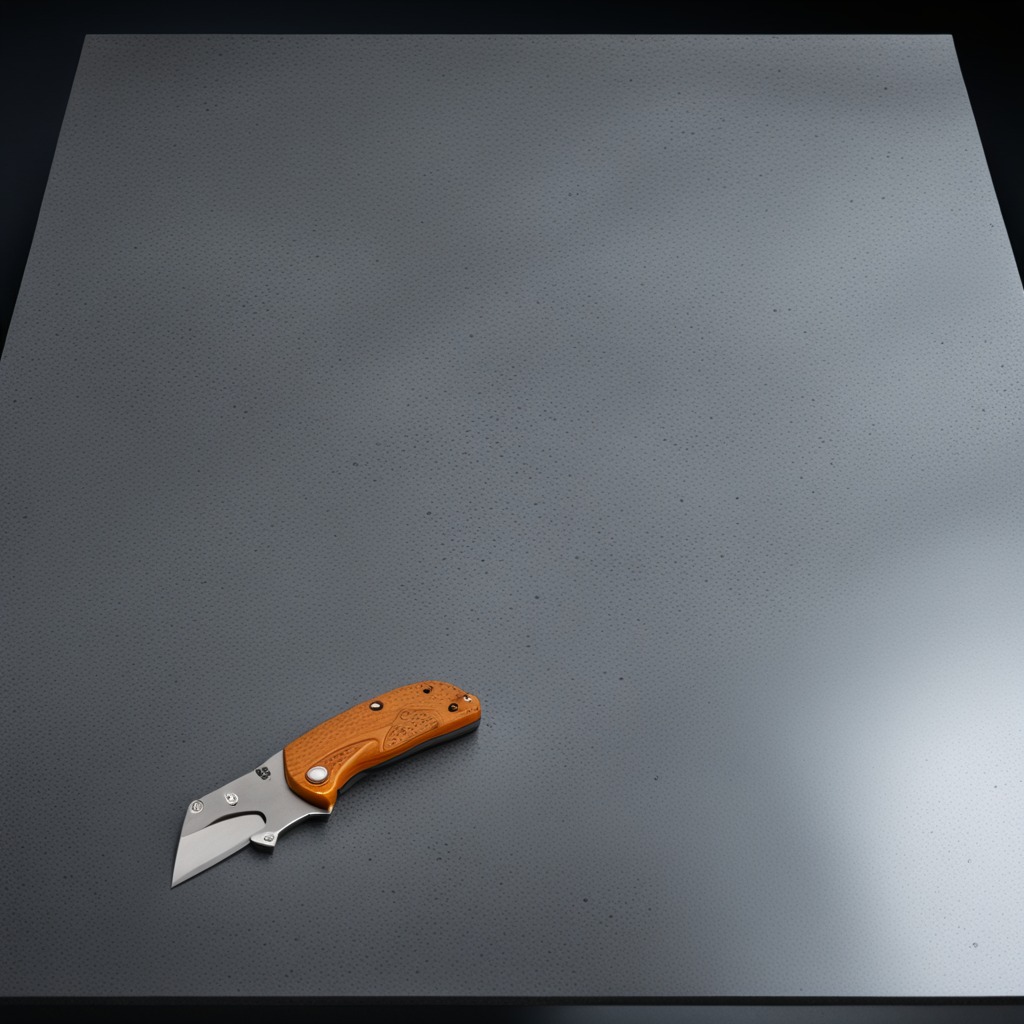
A utility knife lying on a clean granite table inside a workshop at night dim ambient light soft shadows worn but